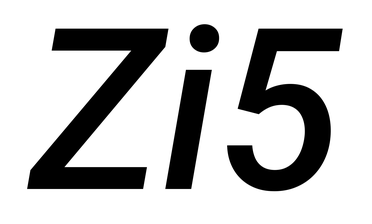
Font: Roboto-Italic_Medium_Italic